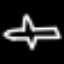
Label: airplane